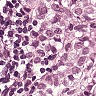
Metastatic tissue present: yes